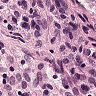
Metastatic tissue present: no